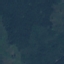
Land use / land cover: Forest